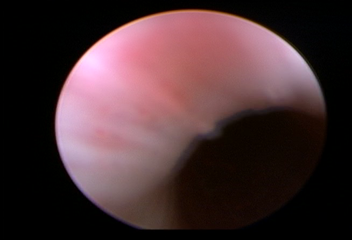
Modality: WLC
Class: Normal mucosa
Bladder cancer association: No